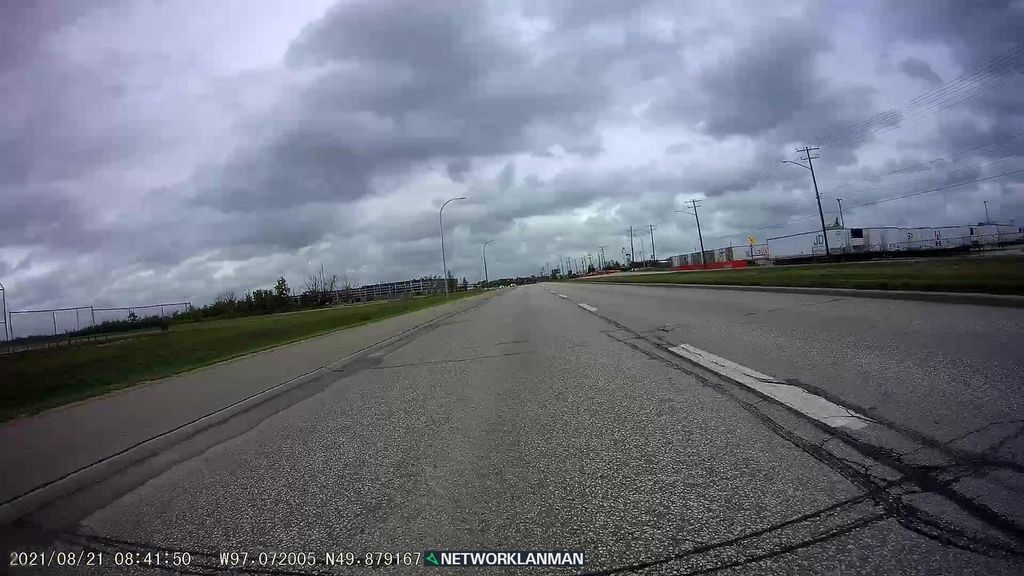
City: winnipeg